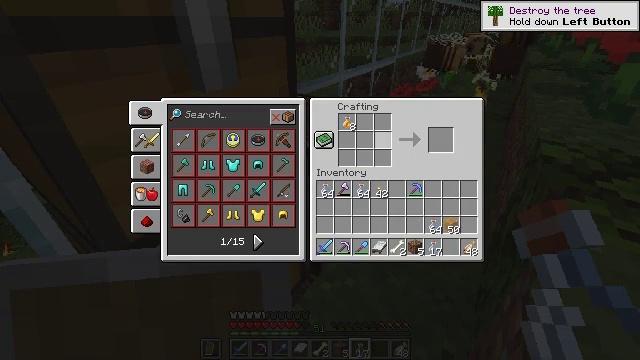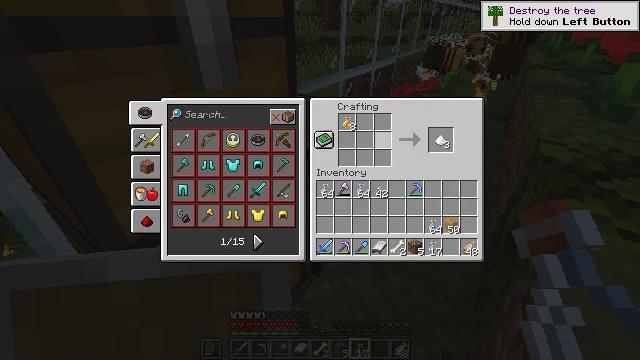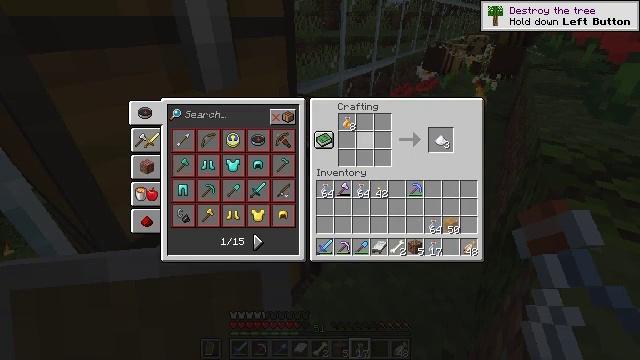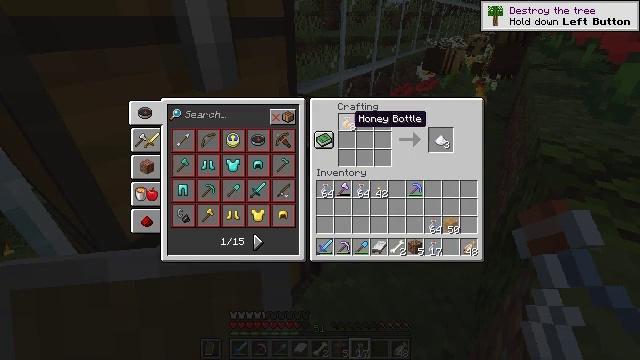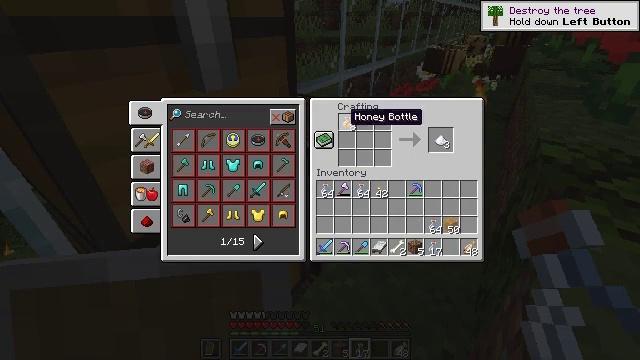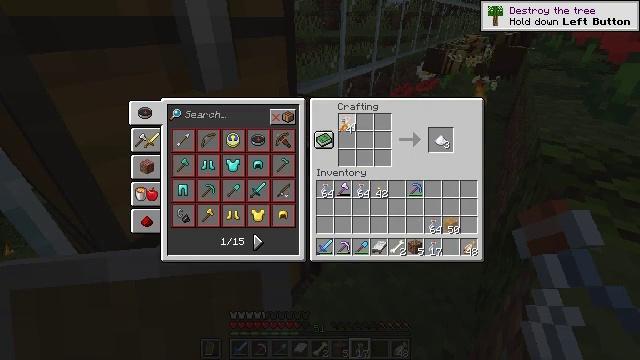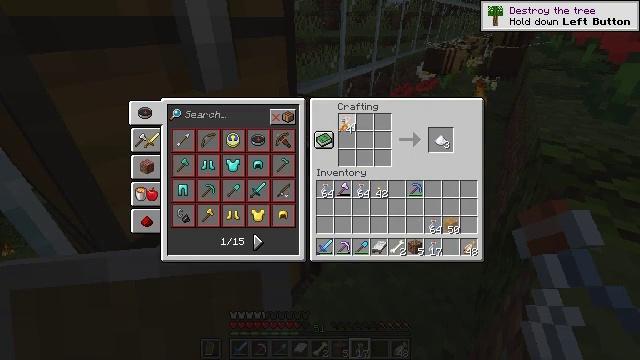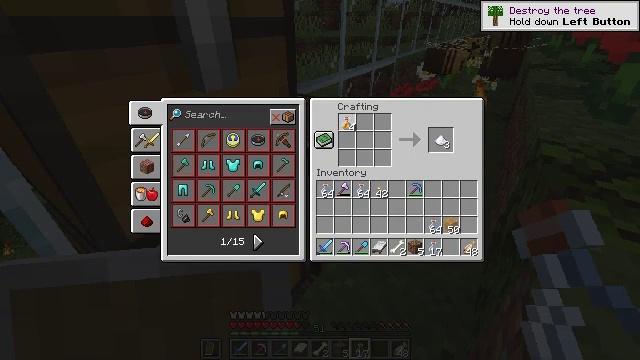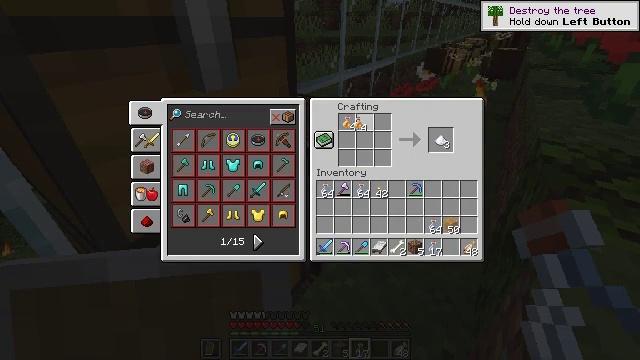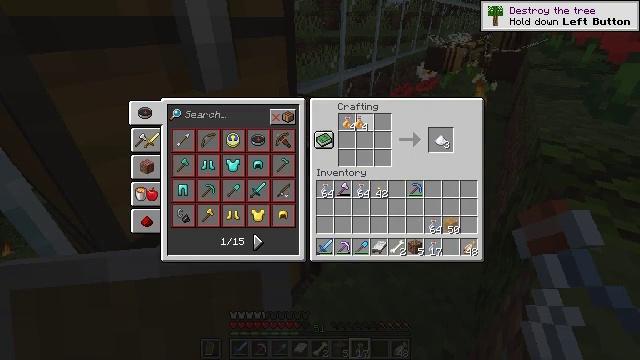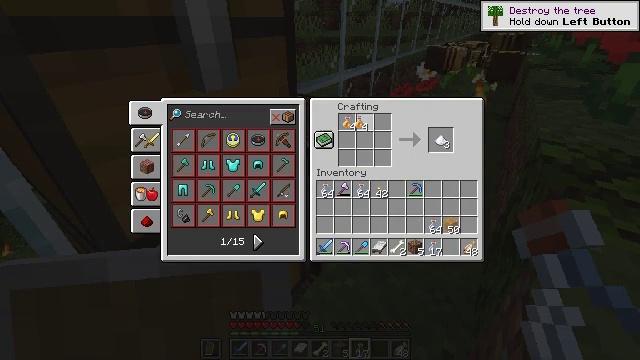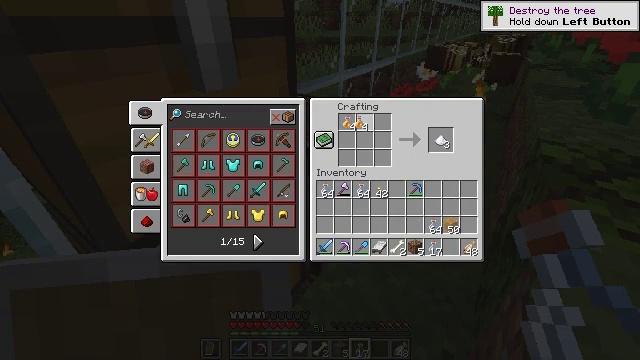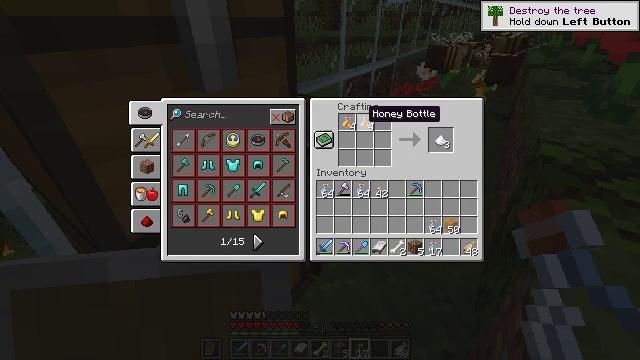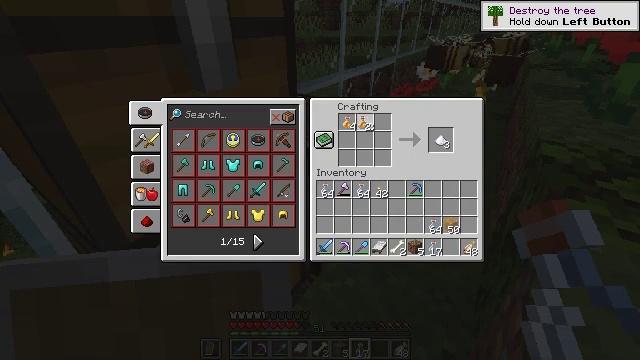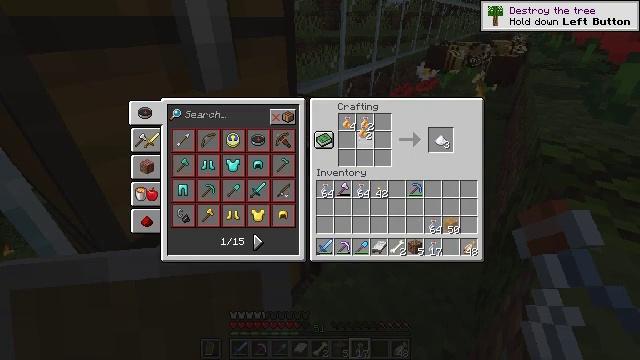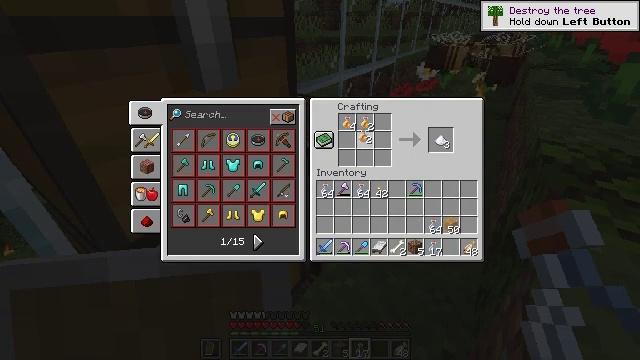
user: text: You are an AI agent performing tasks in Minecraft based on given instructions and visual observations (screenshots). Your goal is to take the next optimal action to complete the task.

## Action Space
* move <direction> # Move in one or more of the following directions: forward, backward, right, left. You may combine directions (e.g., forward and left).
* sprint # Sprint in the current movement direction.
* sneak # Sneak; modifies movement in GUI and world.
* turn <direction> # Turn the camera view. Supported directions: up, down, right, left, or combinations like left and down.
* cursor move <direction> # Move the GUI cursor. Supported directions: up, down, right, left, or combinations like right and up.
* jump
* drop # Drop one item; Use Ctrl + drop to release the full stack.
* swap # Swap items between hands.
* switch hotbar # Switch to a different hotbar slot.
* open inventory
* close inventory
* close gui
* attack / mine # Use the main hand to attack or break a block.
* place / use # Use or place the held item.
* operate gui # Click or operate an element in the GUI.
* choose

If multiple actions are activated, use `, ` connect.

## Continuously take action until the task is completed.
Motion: motion action
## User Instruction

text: Gather honey bottles to craft a honey block.
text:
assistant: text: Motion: cursor move left
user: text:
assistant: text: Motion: cursor move left
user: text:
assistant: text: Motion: cursor move left and up
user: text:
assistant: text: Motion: no_op
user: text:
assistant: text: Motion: choose
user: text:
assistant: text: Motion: choose
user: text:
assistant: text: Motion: no_op
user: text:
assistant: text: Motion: cursor move right
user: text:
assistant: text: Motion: no_op
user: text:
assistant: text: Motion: operate gui
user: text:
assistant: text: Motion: operate gui
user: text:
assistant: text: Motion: no_op
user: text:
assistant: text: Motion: choose
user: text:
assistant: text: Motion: cursor move down, choose
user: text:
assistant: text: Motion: no_op
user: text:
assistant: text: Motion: no_op
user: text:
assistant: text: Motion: operate gui
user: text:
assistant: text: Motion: operate gui
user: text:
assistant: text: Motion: cursor move left
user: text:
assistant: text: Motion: no_op
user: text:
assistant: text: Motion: choose
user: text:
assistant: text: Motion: choose
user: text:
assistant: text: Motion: cursor move down
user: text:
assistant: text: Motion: no_op
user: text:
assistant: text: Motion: no_op
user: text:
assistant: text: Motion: no_op
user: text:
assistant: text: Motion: no_op
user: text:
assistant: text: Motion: no_op
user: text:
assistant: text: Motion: operate gui
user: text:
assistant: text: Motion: operate gui